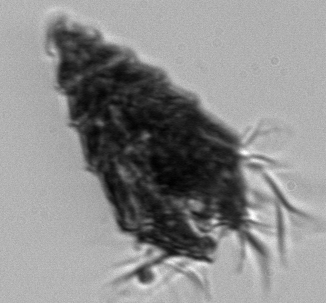
Label: Laboea_strobila